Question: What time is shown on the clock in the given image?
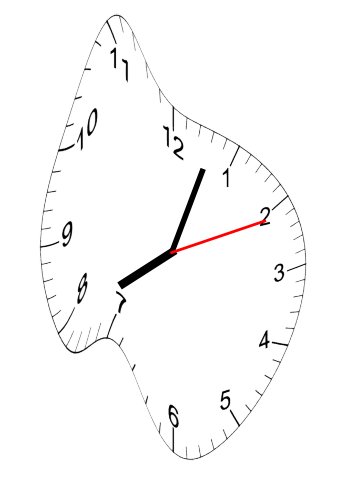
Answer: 08:03:11